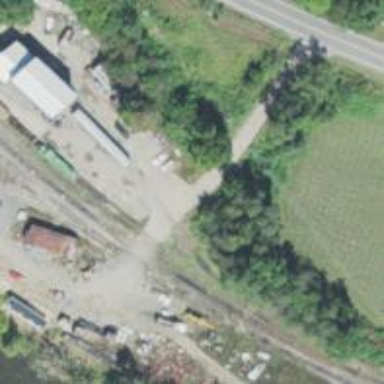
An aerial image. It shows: Railway spur service.